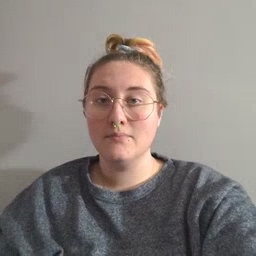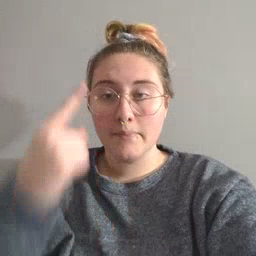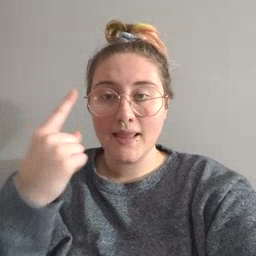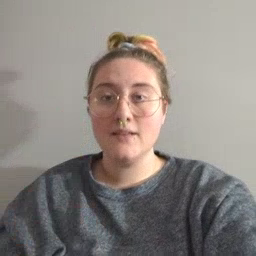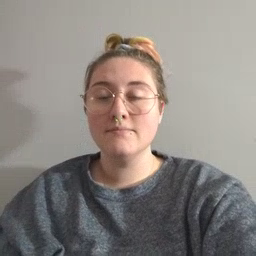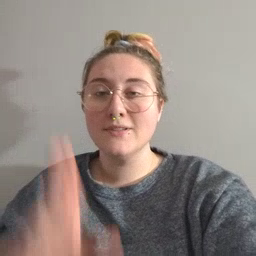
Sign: penny